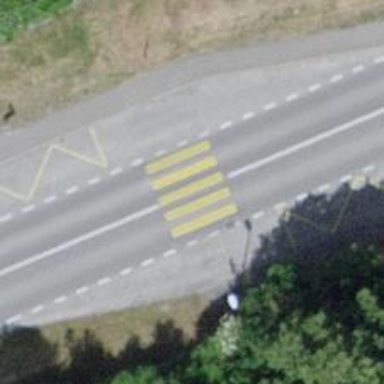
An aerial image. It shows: Marked crossing on footway.